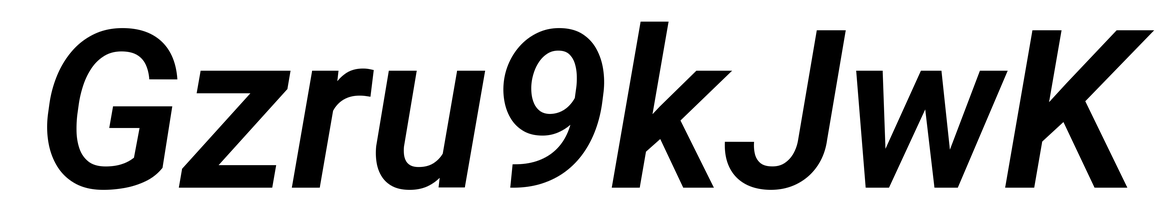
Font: Roboto-Italic_SemiBold_Italic